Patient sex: F
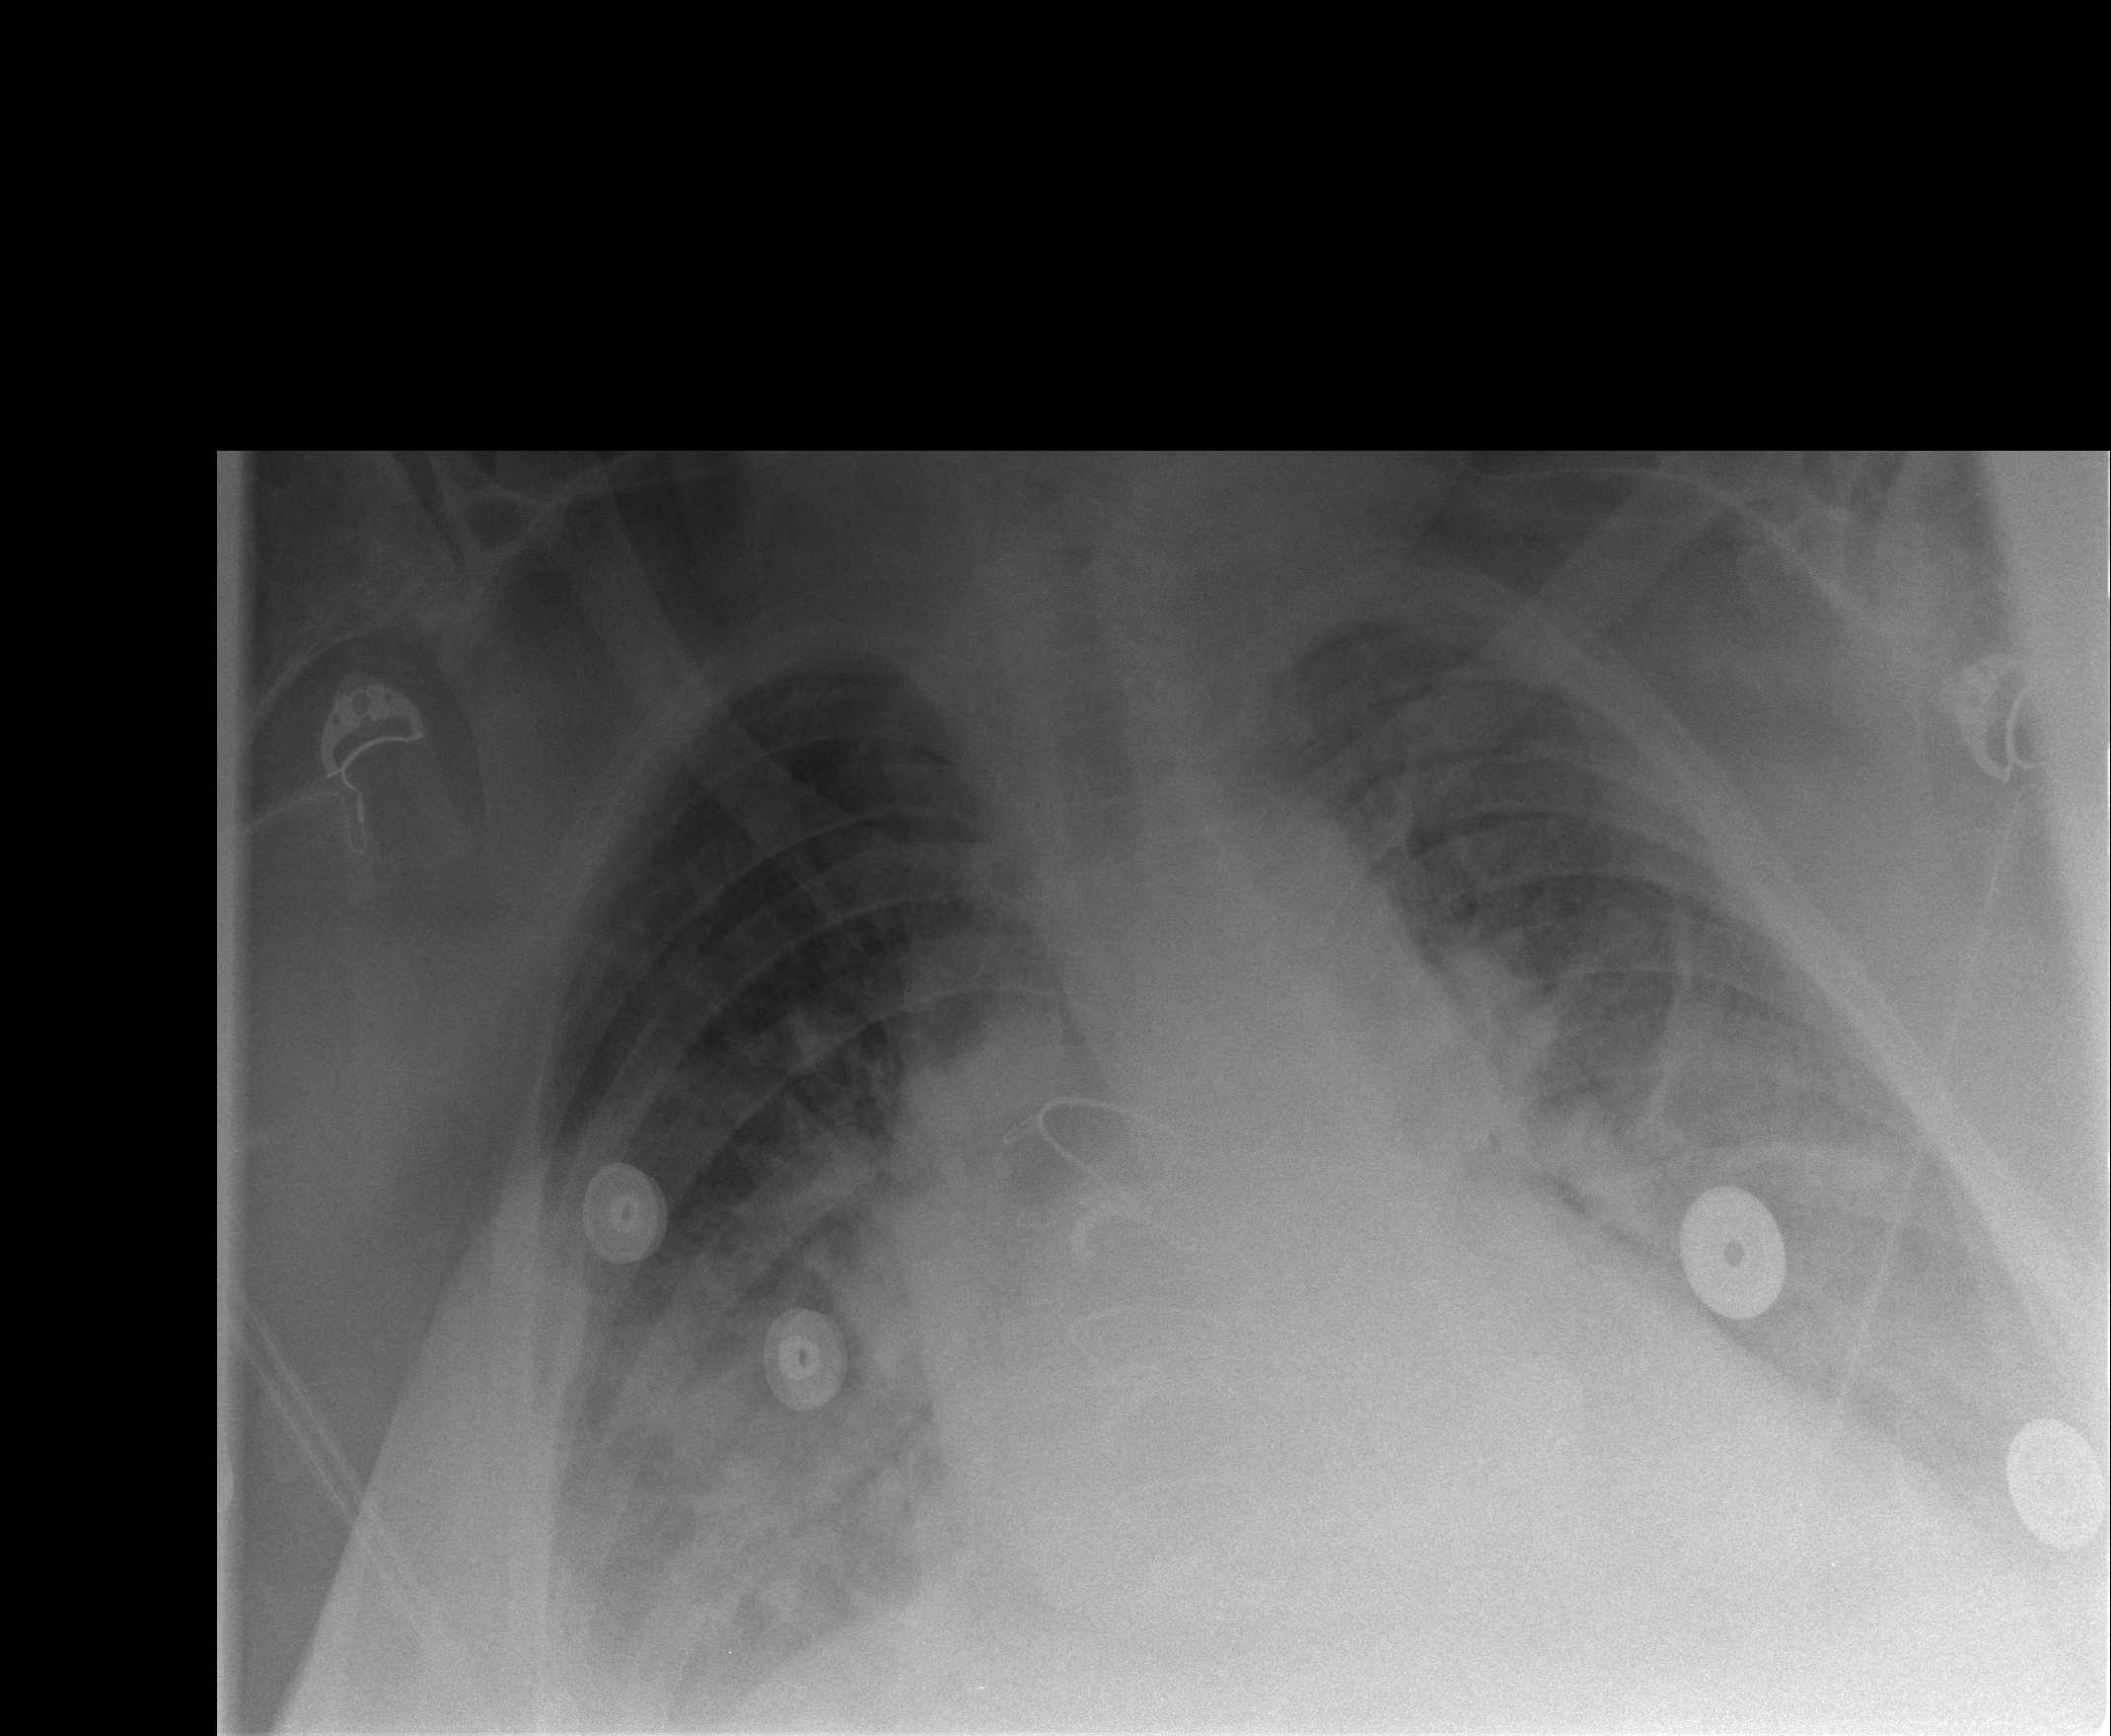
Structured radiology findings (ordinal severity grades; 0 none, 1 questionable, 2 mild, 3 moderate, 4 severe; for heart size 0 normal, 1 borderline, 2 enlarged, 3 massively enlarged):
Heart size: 2
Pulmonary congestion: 3
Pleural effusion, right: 3
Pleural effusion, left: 3
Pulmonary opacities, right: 2
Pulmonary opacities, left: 2
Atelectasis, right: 3
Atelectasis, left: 3